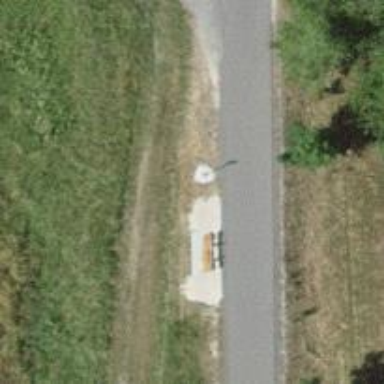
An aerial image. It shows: Bench for seating.